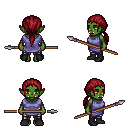
a pixel art fantasy rpg character, female body template, orc, green skin, chain tabard jacket, metal pants, brunette ponytail hairstyle, black shoes, spear, four views (front, back, left, right), 2x2 character sprite sheet, small pixel art, hard edges, no anti-aliasing